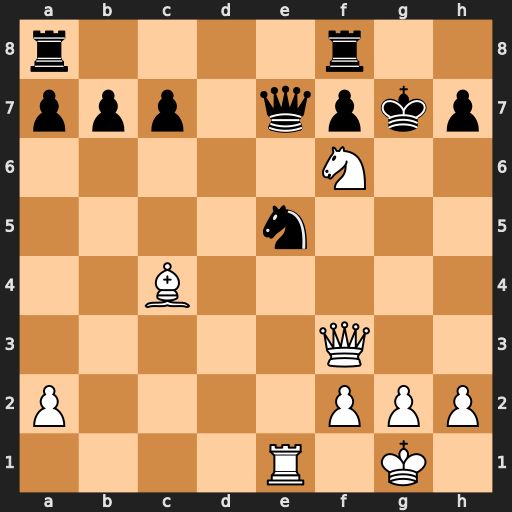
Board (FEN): r4r2/ppp1qpkp/5N2/4n3/2B5/5Q2/P4PPP/4R1K1
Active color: w
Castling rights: -
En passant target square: -
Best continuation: Qg3+ Kh8 Qxe5 Qxe5 Rxe5